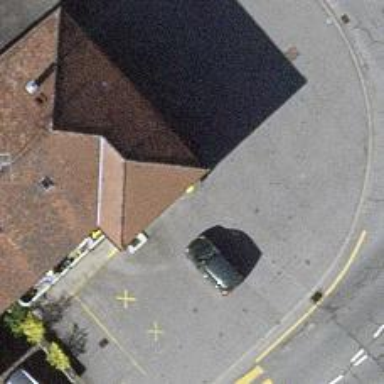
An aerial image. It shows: Post box.